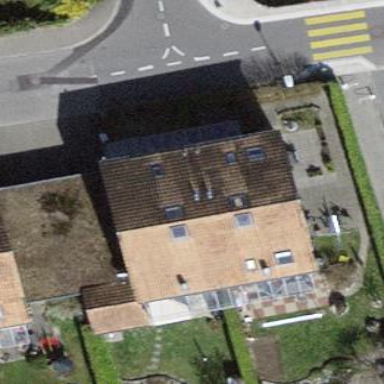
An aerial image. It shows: Building with tiled roof.